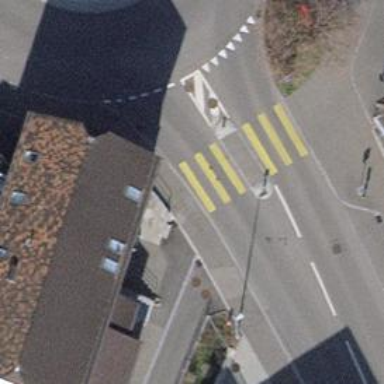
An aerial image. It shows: Marked crossing on footway.